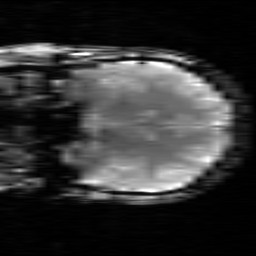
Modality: T2starw
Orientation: coronal
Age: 26
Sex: female
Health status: healthy
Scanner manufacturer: siemens
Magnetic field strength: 3 T
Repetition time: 0.7 s
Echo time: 0.02 s